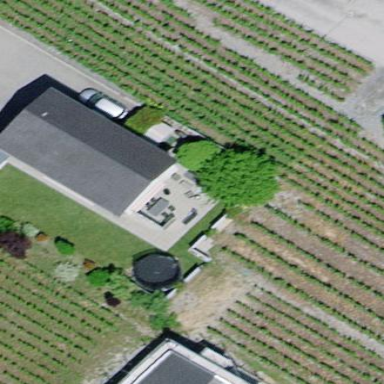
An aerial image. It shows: Vineyard with grape crops.